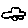
Label: car